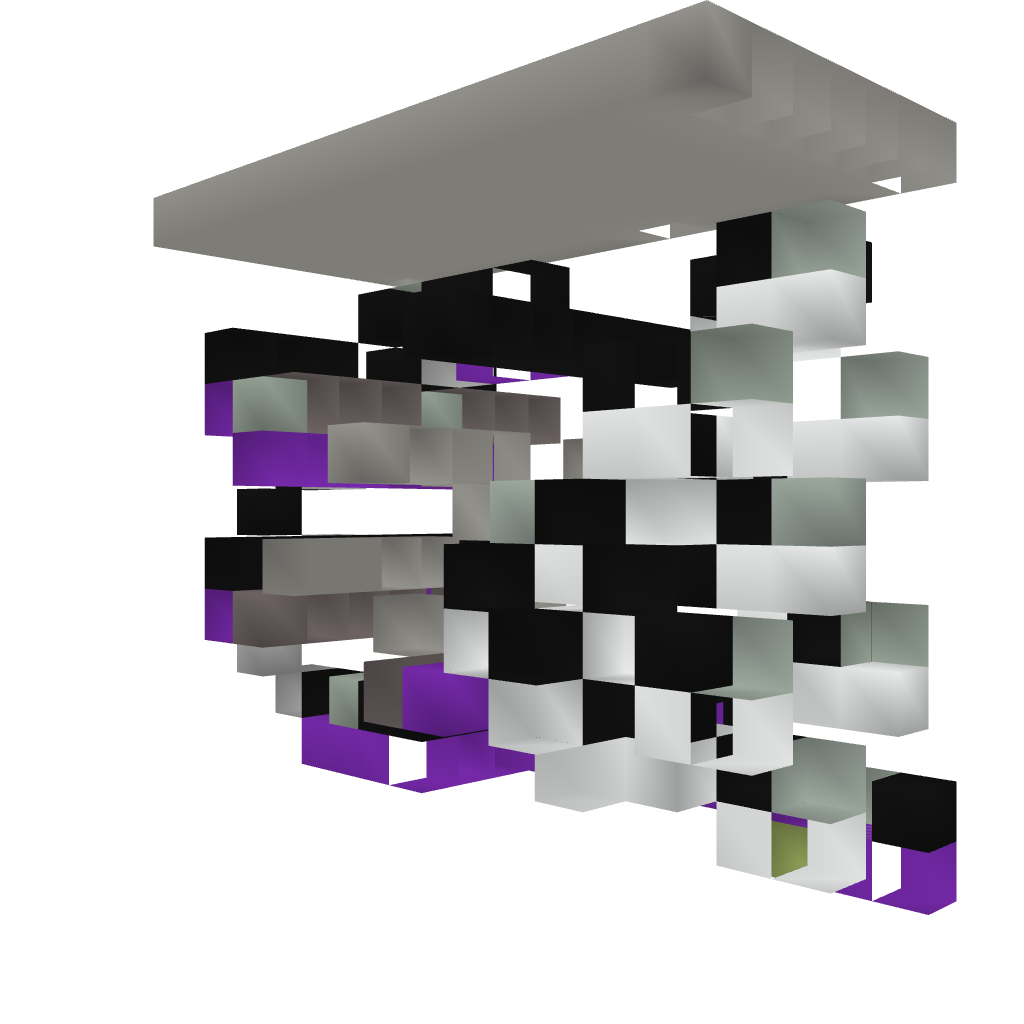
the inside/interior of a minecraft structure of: Easy 7-Segment Counter by Chunkie